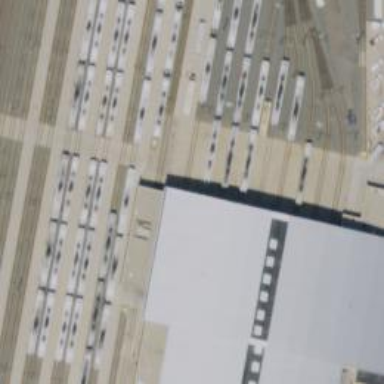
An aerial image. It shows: Light rail tunnel with electrified contact line passing through building passage in service yard.